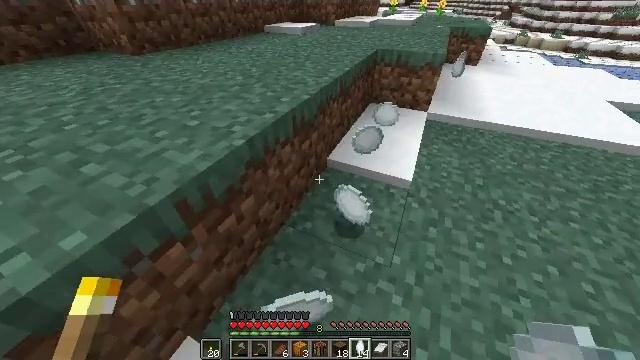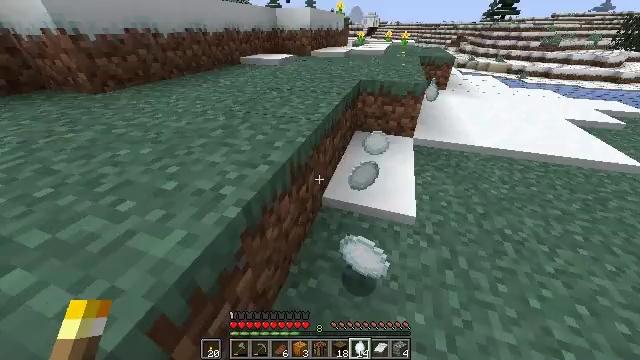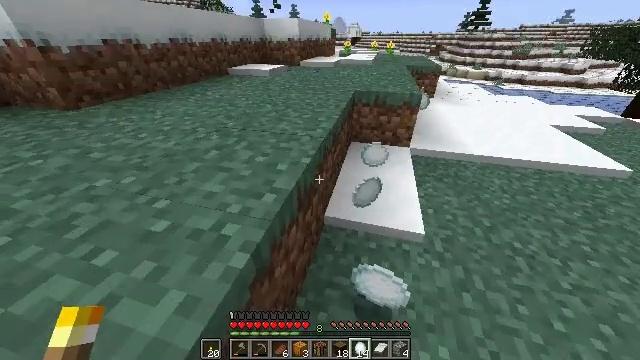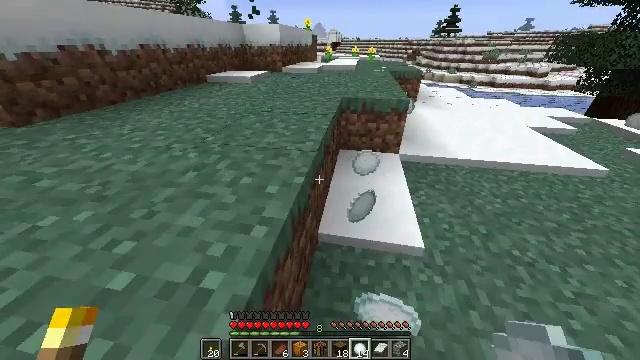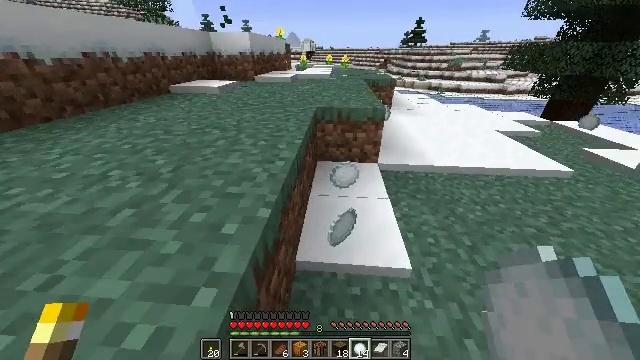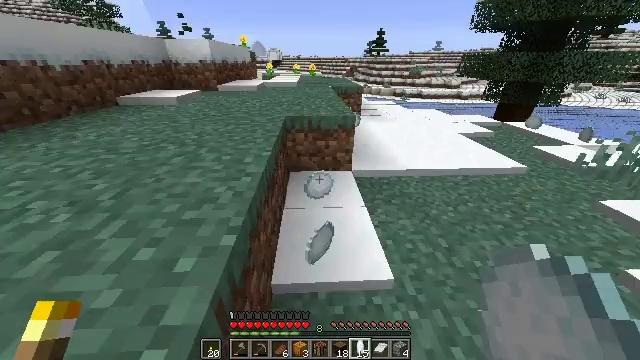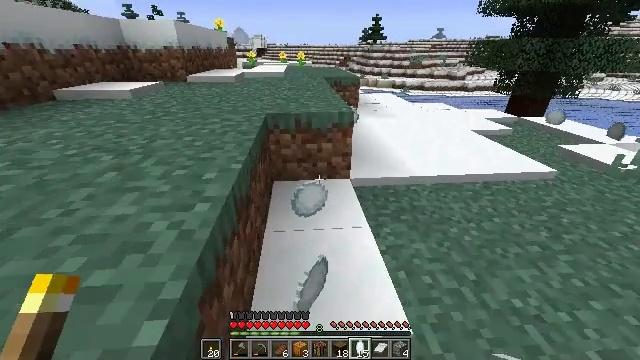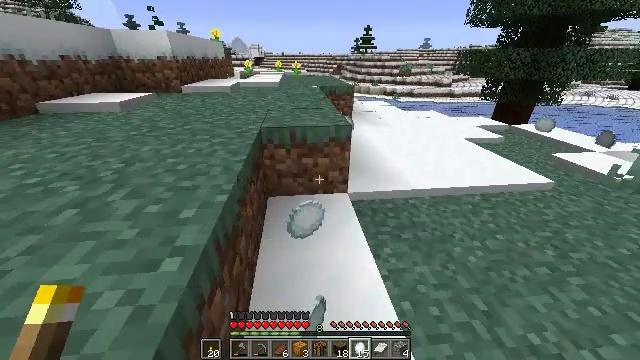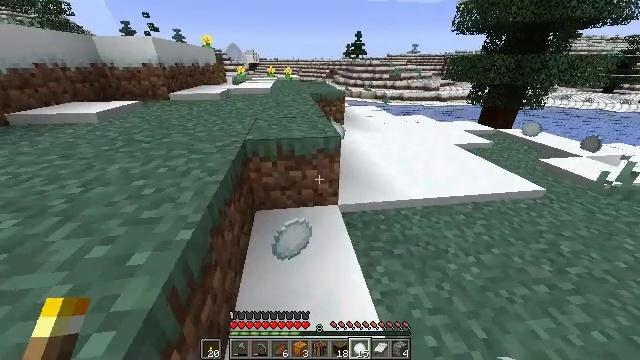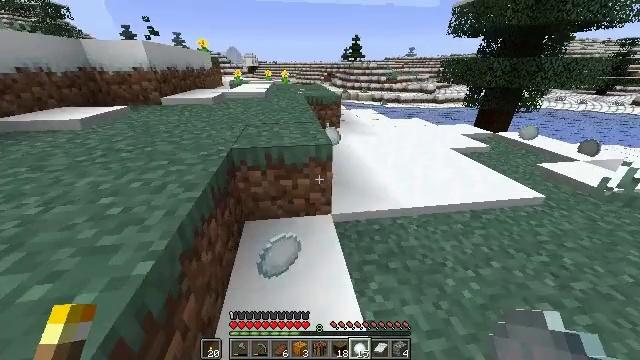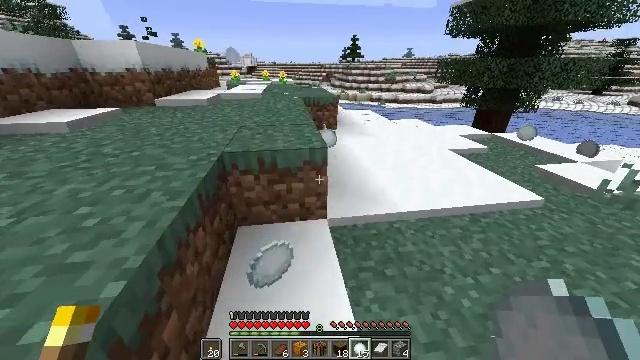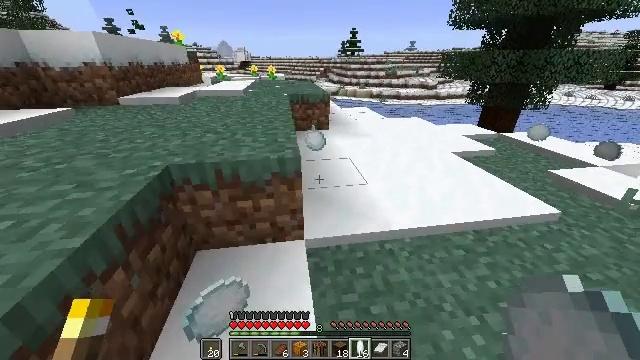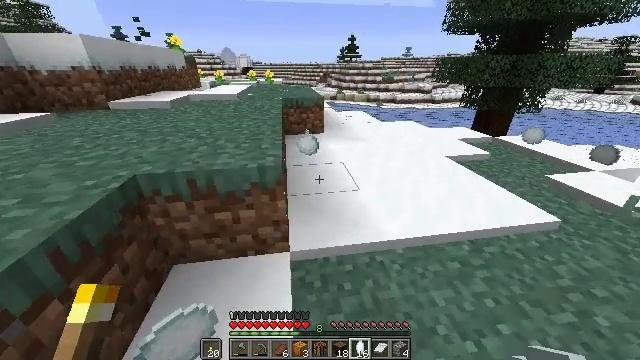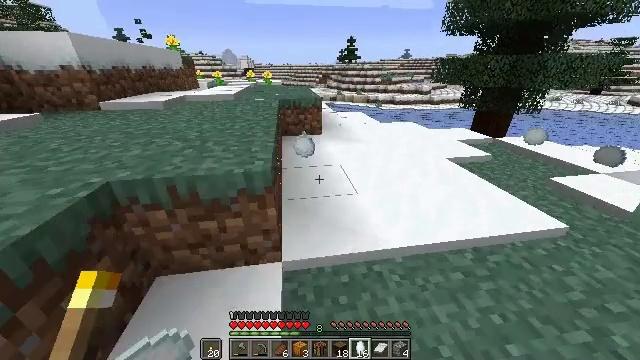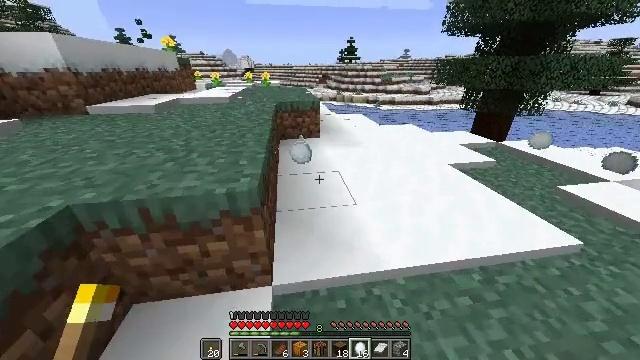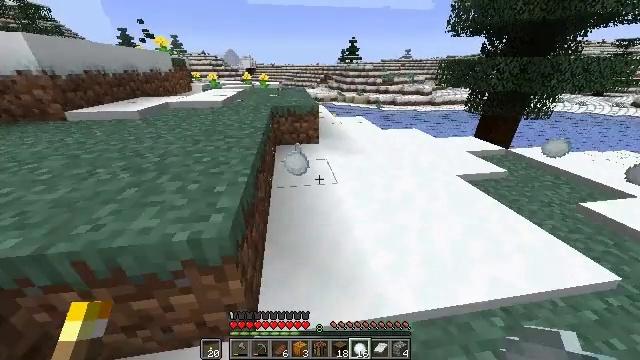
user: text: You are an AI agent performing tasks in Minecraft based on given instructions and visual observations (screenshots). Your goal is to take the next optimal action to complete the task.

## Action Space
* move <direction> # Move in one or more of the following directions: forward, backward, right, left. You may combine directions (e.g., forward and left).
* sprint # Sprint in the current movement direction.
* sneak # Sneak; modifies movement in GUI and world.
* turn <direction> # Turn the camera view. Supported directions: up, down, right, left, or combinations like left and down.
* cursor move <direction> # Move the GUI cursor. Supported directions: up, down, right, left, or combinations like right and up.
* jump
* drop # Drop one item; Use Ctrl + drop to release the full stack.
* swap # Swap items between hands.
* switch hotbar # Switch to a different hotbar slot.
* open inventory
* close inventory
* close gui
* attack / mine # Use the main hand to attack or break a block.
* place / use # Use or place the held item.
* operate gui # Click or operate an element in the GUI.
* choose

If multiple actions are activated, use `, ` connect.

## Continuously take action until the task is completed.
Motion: motion action
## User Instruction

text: Open the crafting table to craft a snow block.
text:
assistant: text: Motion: move forward and move left, sprint, turn right and up
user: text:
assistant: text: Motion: move forward and move left, sprint, turn right and up
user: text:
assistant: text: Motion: move forward, sprint, turn right and up
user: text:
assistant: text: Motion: move forward, sprint, turn right and up
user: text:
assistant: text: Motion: move forward, sprint, turn right and up
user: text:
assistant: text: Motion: move forward, sprint, turn right
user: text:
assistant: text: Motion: move forward, sprint, turn right
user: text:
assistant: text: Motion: move forward and move right, sprint, turn right
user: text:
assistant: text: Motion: move forward and move right, sprint
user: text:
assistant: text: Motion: move forward and move right, sprint
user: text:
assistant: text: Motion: move forward and move right, sprint
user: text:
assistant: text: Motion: move forward, sprint
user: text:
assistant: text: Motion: move forward, sprint
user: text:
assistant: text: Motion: move forward, sprint
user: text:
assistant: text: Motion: move forward, sprint
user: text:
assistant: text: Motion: move forward, sprint
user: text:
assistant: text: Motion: move forward and move right, sprint
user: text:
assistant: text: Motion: move forward and move right, sprint
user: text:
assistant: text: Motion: move forward and move right, sprint
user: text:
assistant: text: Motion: move forward, sprint
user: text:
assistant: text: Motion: move forward, sprint
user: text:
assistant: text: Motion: move forward, sprint
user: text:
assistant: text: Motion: move forward and move left, sprint
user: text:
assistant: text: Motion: move forward and move left, sprint
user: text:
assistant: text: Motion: move forward and move left, sprint
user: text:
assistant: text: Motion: move forward and move left, sprint
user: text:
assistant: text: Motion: move forward, sprint, turn right
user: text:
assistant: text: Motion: move forward and move right, sprint, turn right
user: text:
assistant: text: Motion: move forward and move right, sprint, turn right
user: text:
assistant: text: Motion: move forward and move right, sprint, turn right and down